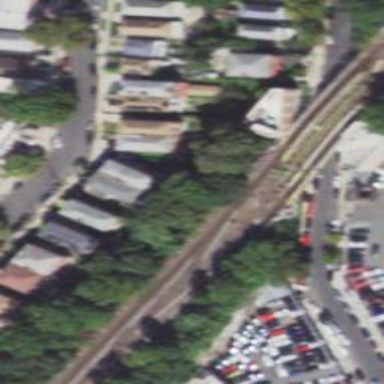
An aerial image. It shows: Rail line running along electrified embankment.